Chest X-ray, AP view. Patient: 61 years old, sex M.
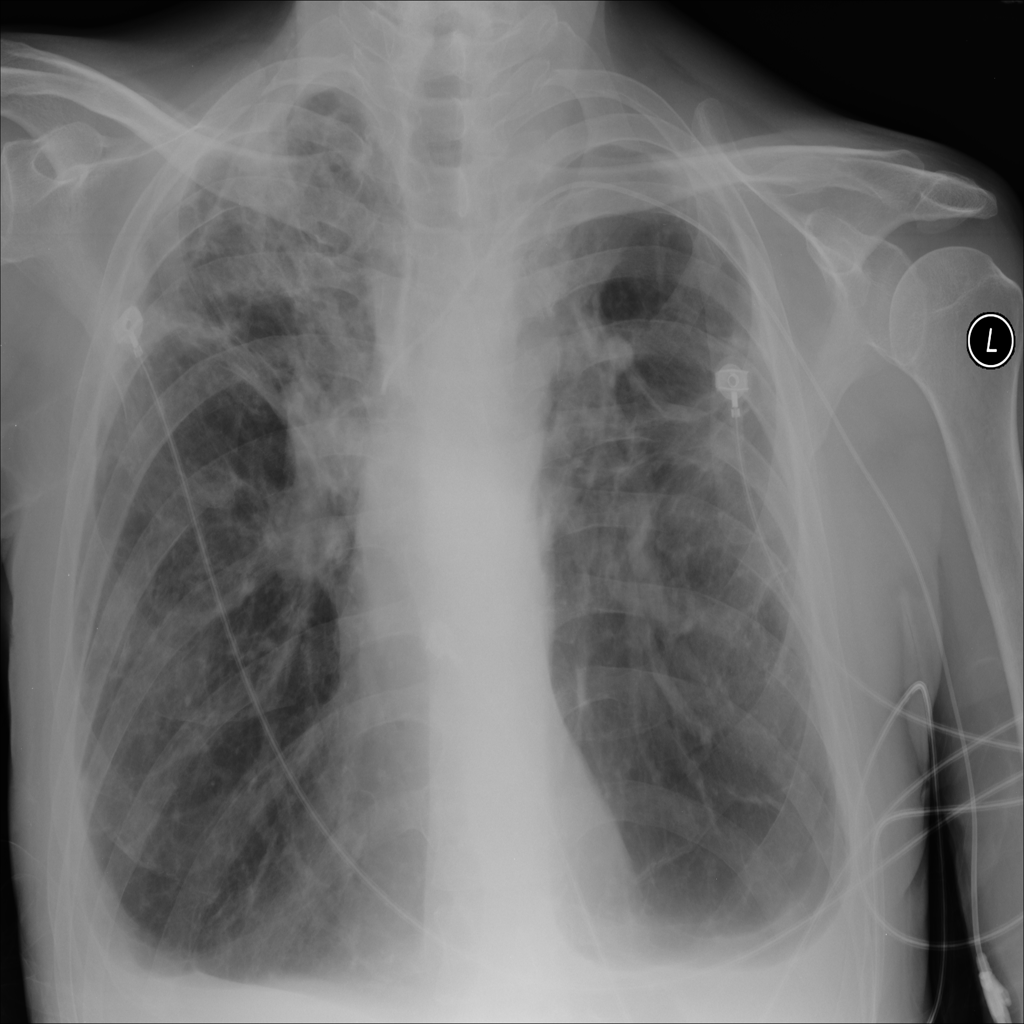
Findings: Effusion, Fibrosis